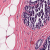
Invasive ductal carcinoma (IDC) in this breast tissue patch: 0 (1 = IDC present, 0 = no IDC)